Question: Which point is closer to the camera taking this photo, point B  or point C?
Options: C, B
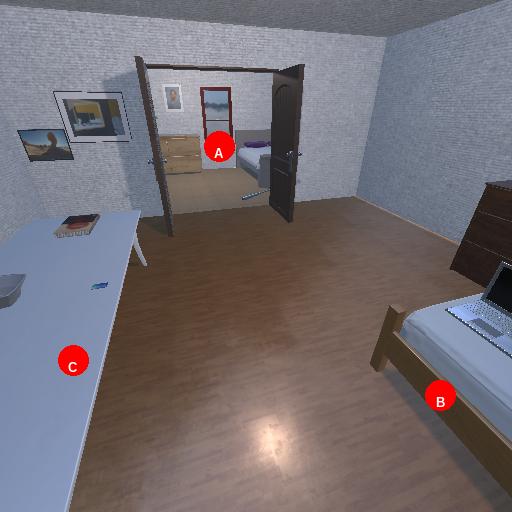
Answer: C